Question: I am mapping an idea for a relationship using Core Data.
I have an 'Employer' entity who has a many-to-many relationship with 'Employees'. Basically, an employee can work for multiple employers, and an employer can have multiple employees.
The problem I'm facing is, I'm not sure how to manage the contracts between employees and employers.
As an employee can work for either 1 or many employers, they would naturally have a contract for each employer they work for (complete with salary, duration) and a list of dates when they are working for a specific employer.
My question is - how to manage the relationships between 'Contracts', 'ContractDates' with Employers and Employees?
Thank you.
Image follows.

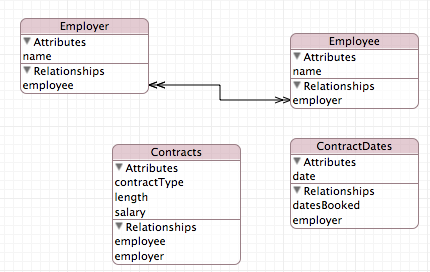
Answer: in the real world you have a contract between an employer and an employee. So why not do the same in core data?